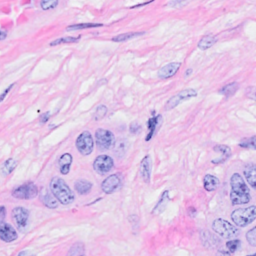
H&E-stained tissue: Breast